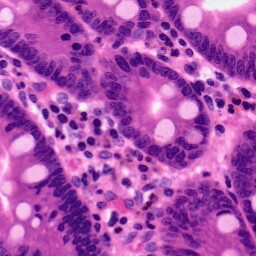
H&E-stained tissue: Pancreatic